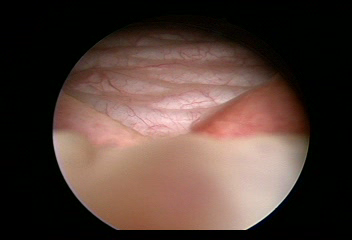
Modality: WLC
Class: Normal mucosa
Bladder cancer association: No